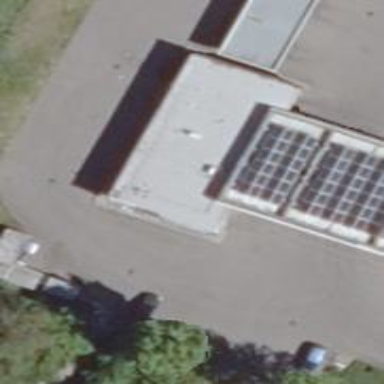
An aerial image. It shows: Fuel station.